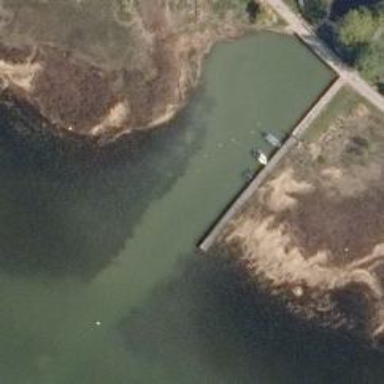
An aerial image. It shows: Man-made pier.